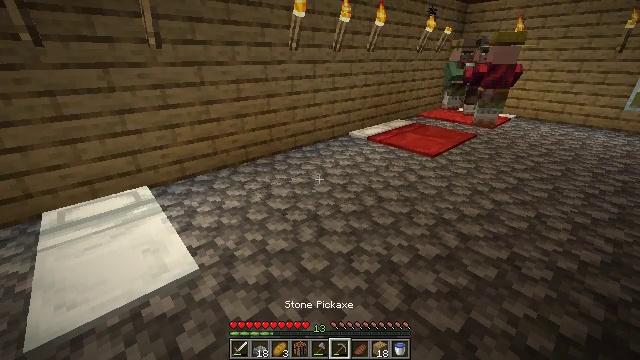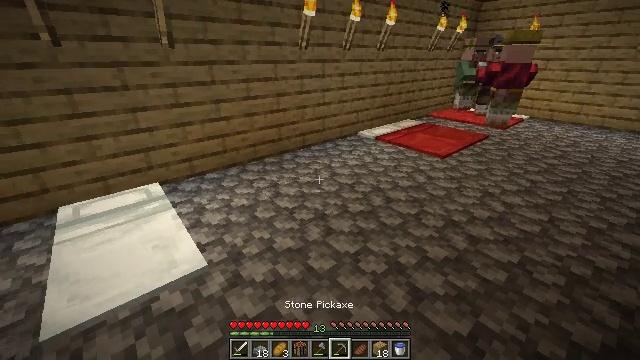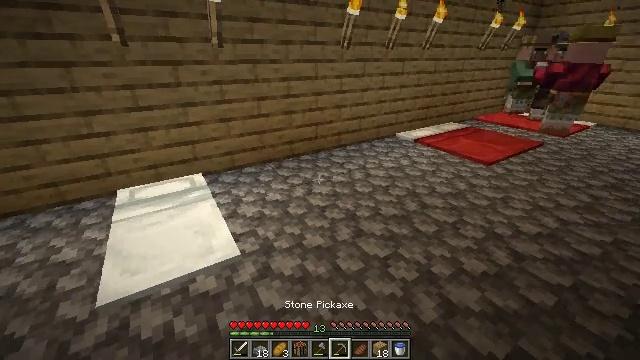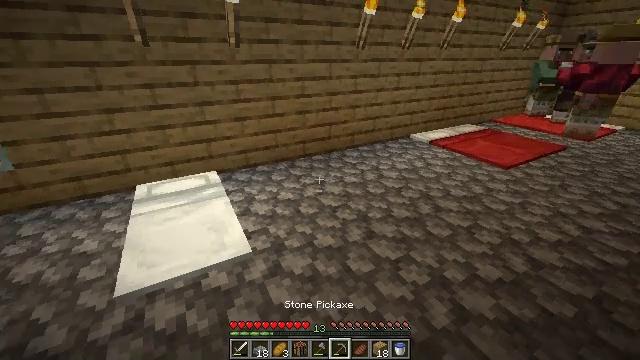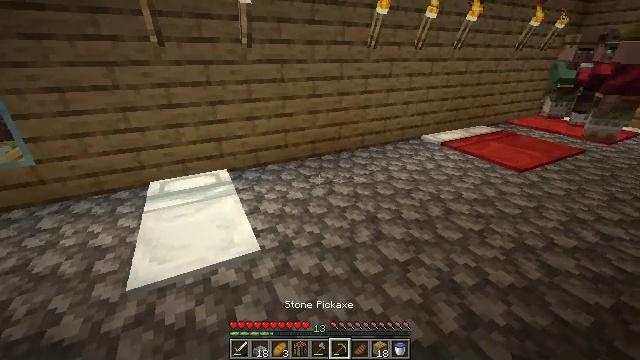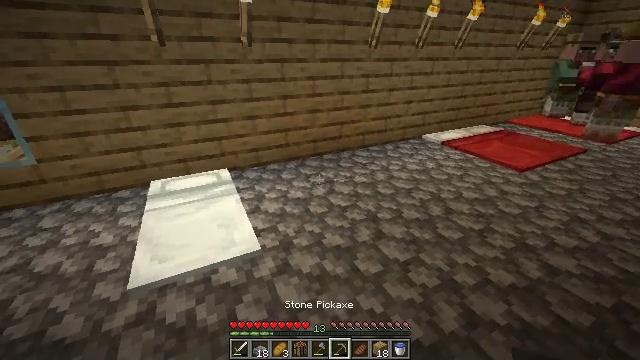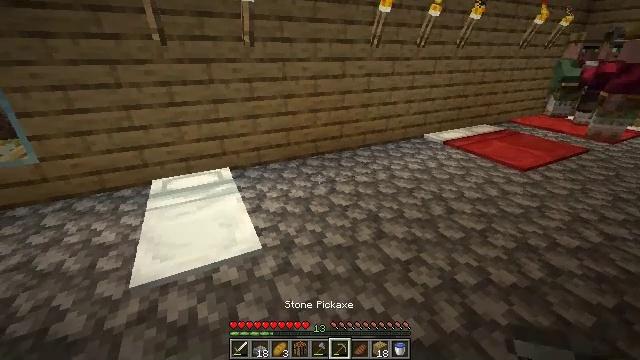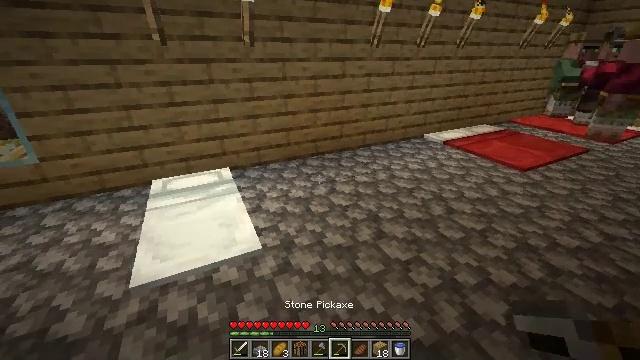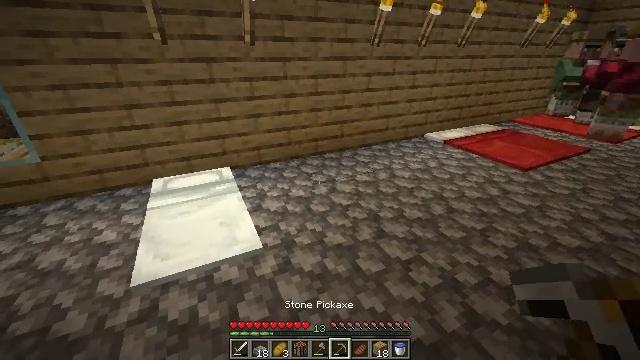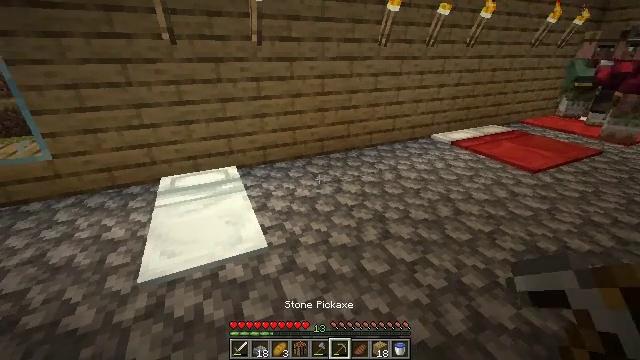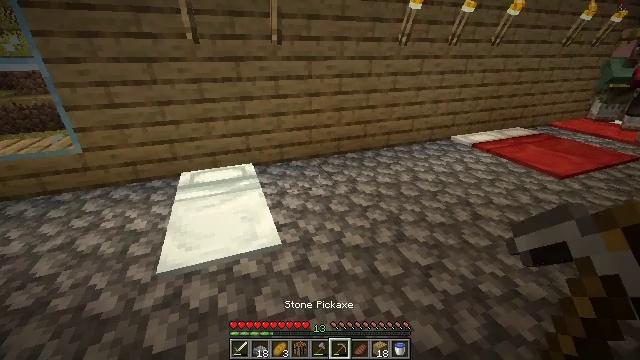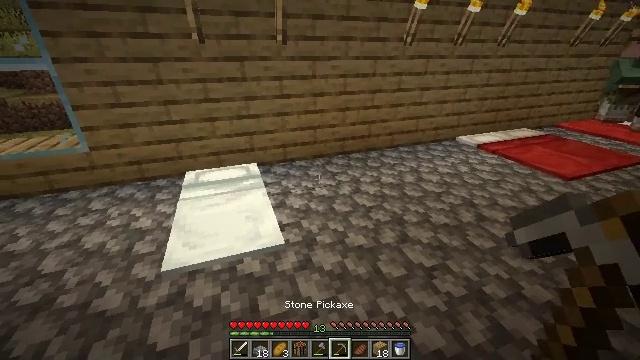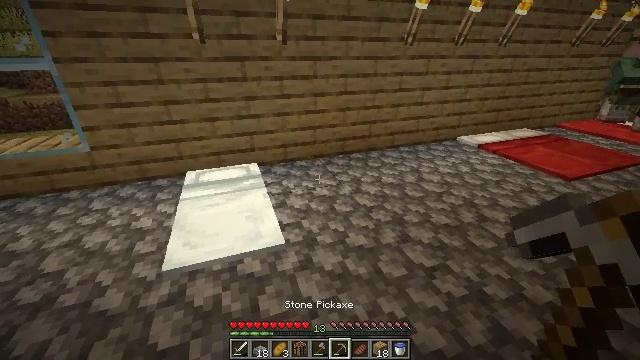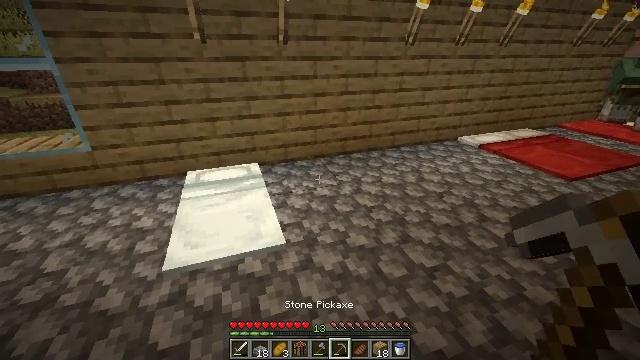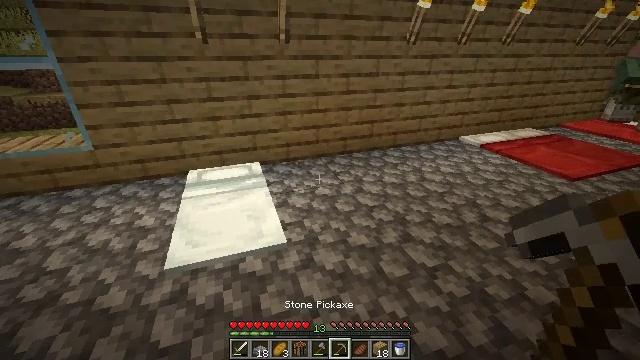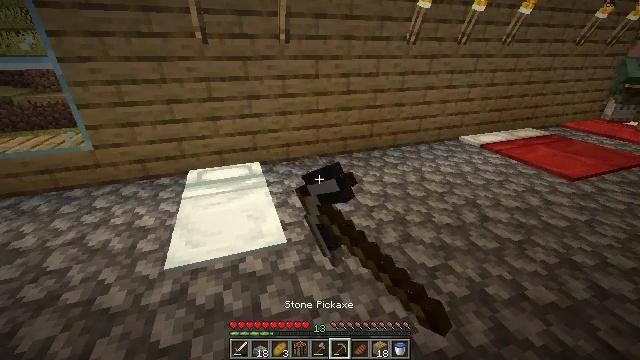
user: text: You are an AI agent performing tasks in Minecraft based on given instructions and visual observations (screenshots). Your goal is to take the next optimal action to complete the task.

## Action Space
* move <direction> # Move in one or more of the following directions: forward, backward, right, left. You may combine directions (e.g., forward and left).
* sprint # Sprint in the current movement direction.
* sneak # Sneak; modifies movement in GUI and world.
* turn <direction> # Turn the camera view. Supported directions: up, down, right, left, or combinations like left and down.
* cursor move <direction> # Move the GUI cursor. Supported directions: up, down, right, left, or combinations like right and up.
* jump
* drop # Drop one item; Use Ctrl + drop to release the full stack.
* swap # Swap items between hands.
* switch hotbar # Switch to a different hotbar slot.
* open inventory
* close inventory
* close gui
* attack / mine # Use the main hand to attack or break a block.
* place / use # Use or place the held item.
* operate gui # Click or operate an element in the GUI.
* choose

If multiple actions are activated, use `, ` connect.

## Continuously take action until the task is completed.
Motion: motion action
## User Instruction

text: Mine the cobblestone slab.
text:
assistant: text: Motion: turn left
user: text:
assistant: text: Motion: turn left
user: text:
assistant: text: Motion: turn left
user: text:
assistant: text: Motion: turn left
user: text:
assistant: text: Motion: no_op
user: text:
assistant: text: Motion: no_op
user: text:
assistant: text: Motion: no_op
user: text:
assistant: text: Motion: no_op
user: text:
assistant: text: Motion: turn left
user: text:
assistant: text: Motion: turn left
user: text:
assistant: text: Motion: no_op
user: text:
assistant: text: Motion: no_op
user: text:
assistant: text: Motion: no_op
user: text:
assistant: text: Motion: attack / mine
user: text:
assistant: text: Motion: attack / mine
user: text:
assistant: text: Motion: attack / mine
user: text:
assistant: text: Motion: attack / mine
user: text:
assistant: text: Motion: attack / mine
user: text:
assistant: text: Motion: attack / mine
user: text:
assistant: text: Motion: attack / mine
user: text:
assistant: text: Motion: attack / mine
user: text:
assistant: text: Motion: attack / mine
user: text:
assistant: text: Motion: attack / mine
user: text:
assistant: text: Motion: attack / mine
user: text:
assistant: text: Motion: attack / mine
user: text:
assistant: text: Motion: attack / mine
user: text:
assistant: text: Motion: attack / mine
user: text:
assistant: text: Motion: attack / mine
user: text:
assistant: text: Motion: attack / mine
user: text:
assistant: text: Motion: attack / mine